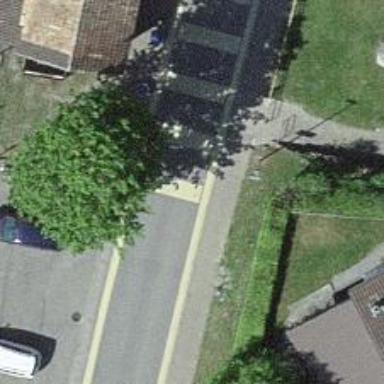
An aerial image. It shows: Bus stop with stop position for public transport.